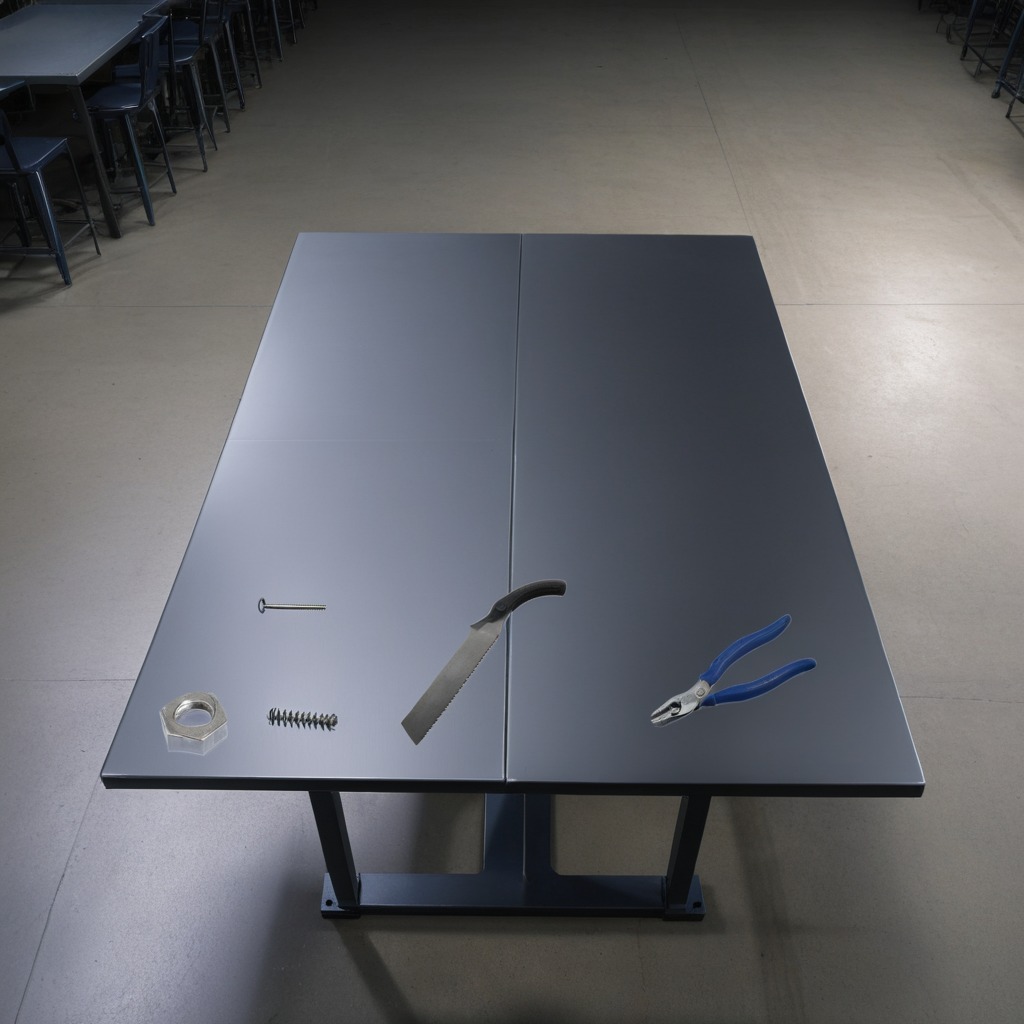
A metal machine screw, pliers, coiled metal spring, handheld metal saw, and metal nut are lying on the clean empty table in the evening soft directional lighting.